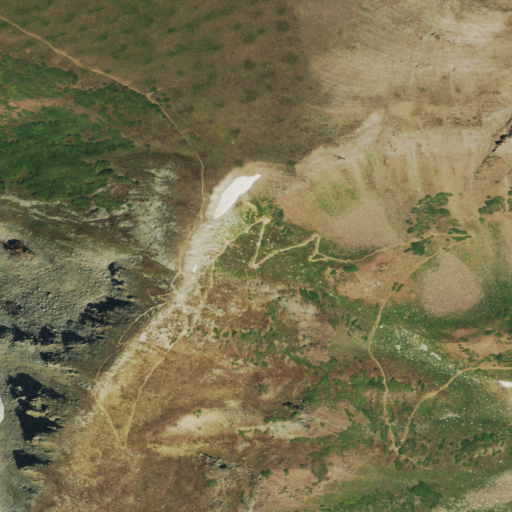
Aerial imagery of gap in Colorado named Buckskin Pass containing shrub, grassland, barren land, and snow